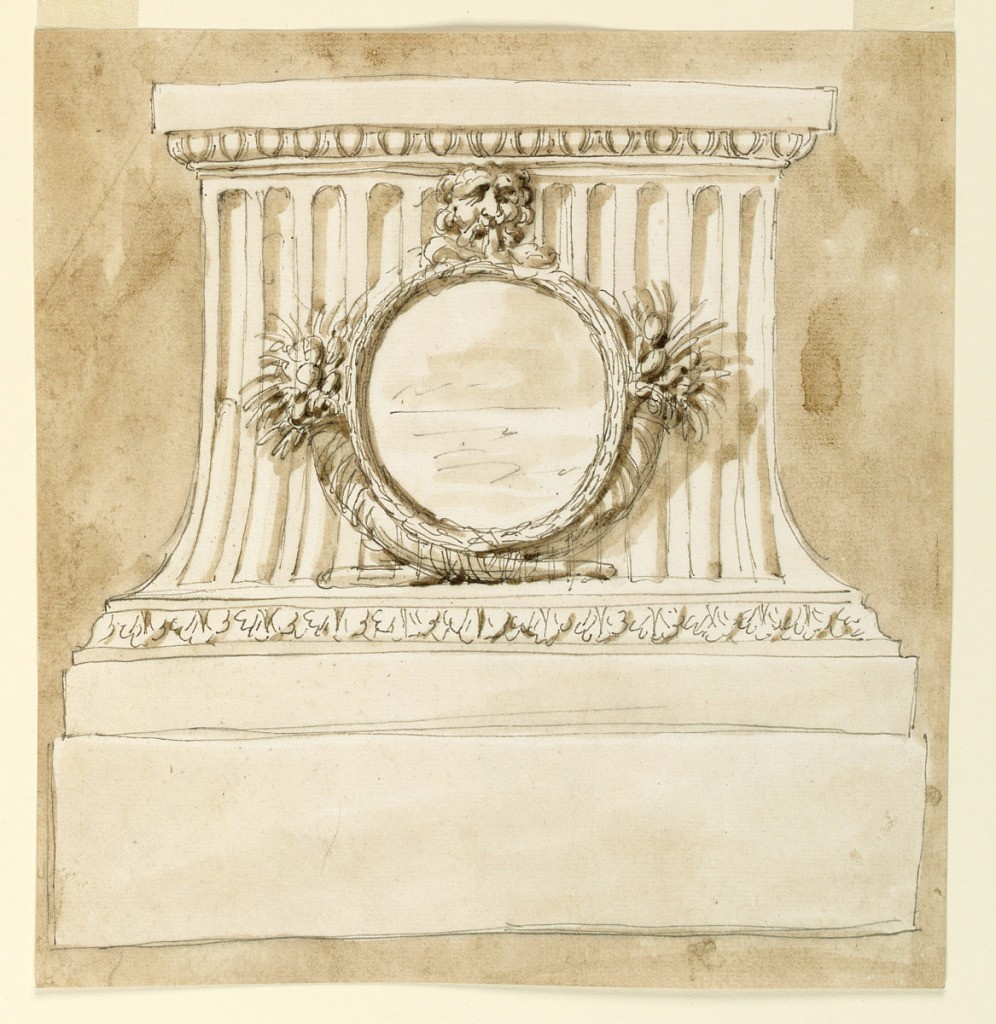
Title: Pedestal of a column
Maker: Giuseppe Barberi, Italian, 1746–1809
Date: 1780–1790
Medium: Pen and brown ink, brush and brown wash on off-white laid paper
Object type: Drawing
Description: The main part is concave and fluted. In the center of the front is a circular medallion hanging from a mask and framed below by two crossed upright cornucopias. Usual background.